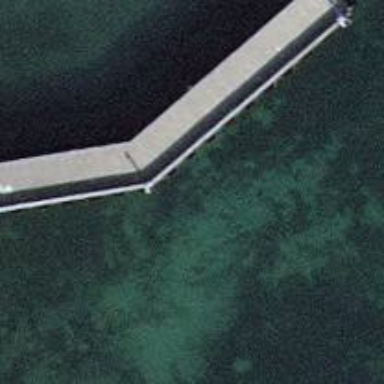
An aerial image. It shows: Breakwater structure.